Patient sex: M
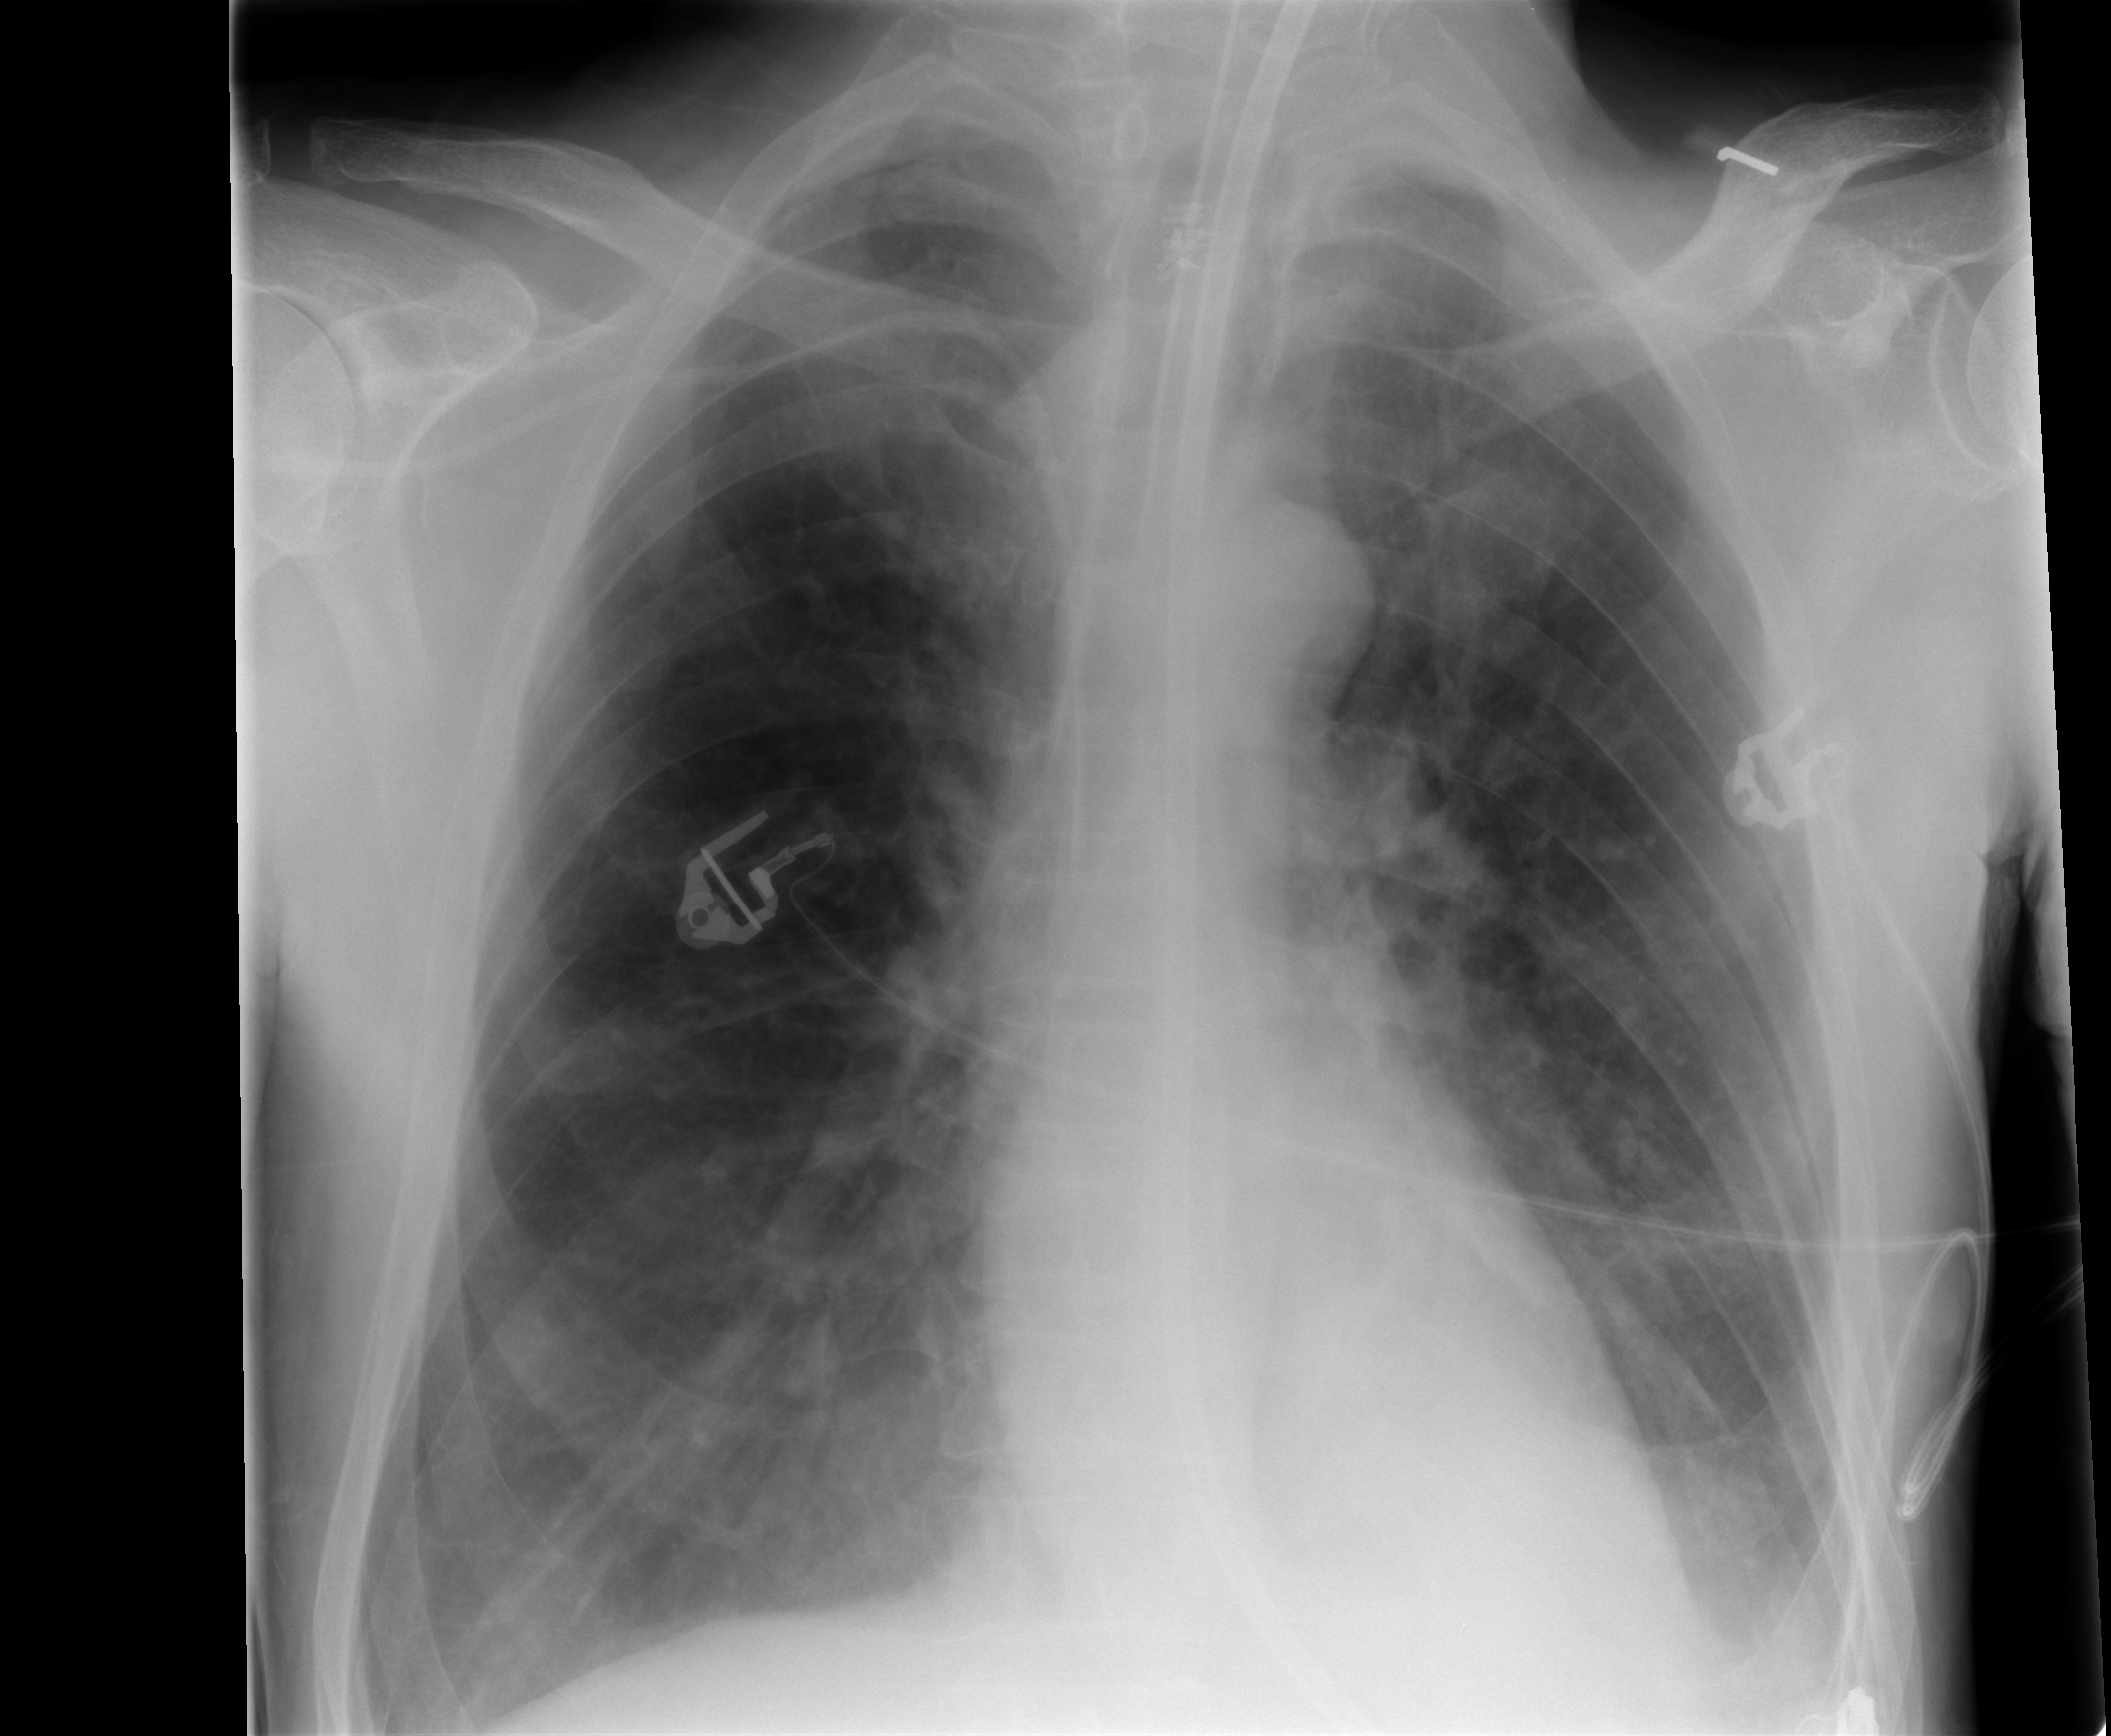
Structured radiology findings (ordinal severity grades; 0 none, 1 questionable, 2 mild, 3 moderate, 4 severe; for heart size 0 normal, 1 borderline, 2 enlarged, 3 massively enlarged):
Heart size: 0
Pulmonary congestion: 0
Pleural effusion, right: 0
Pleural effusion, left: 2
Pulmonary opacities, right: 2
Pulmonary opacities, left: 2
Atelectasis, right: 2
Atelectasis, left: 2